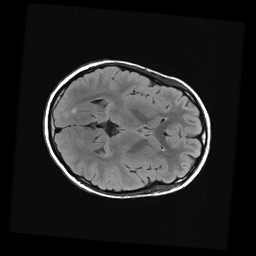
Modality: FLAIR
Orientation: axial
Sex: female
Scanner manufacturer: ge
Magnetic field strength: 3 T
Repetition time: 9 s
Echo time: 0.1216 s